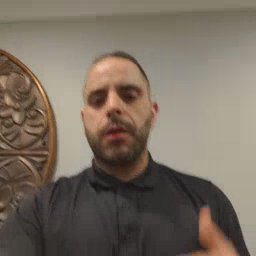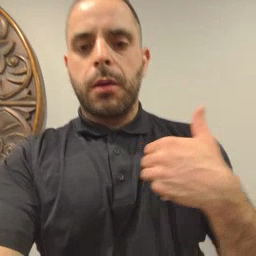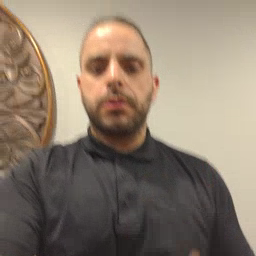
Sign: animal